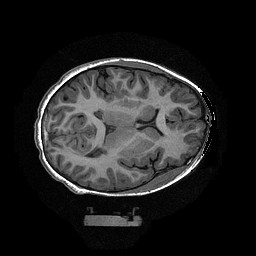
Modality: T1w
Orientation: axial
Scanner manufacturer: ge
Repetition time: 0.008096 s
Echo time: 0.00318 s